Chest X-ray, PA view. Patient: 52 years old, sex F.
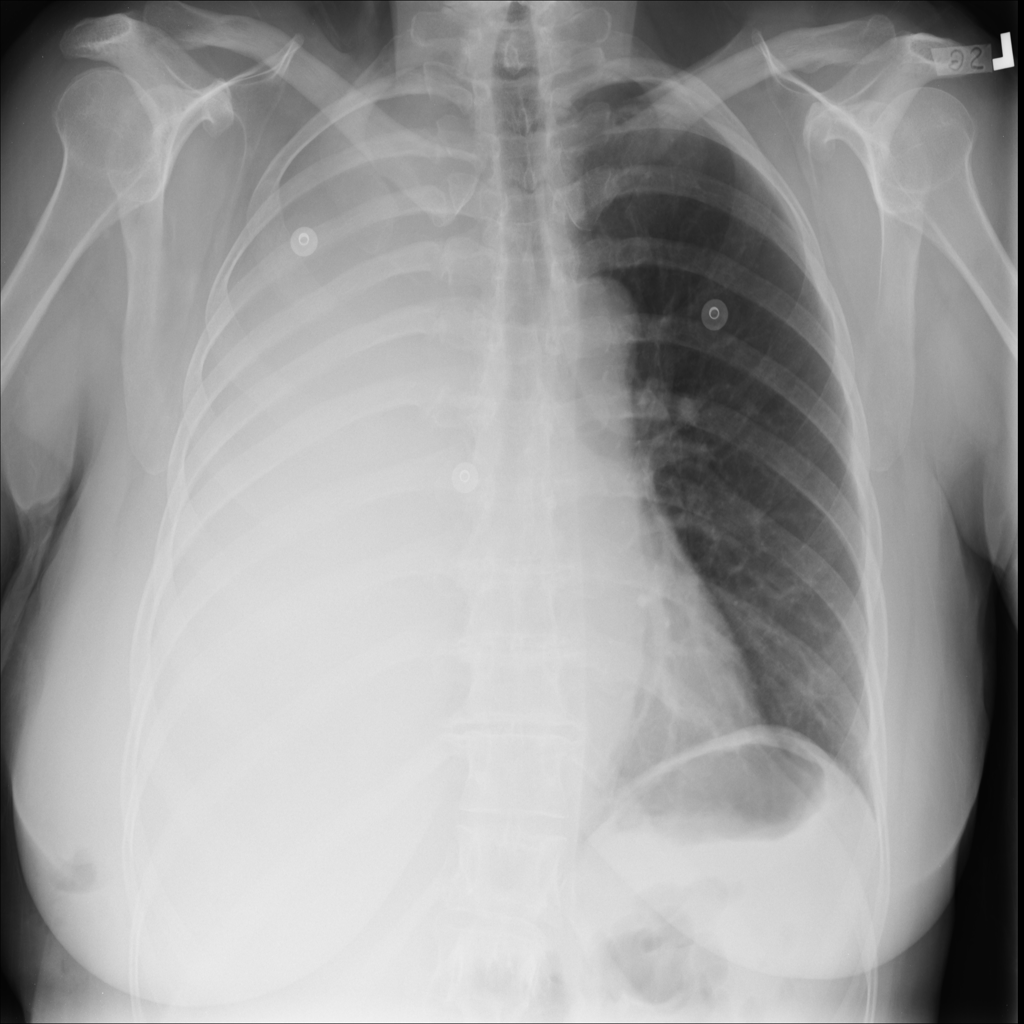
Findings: Atelectasis